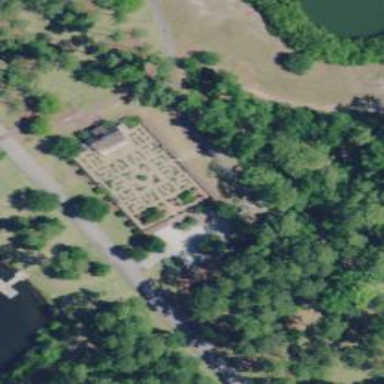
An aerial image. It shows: Maze attraction.